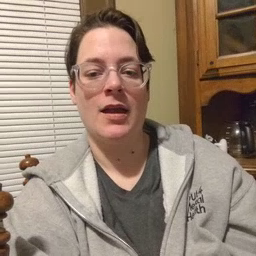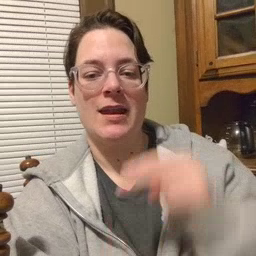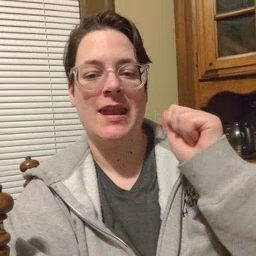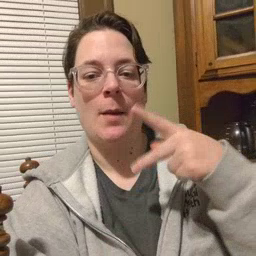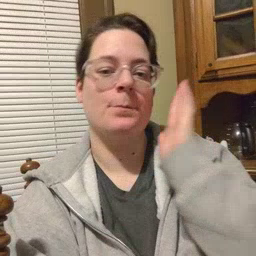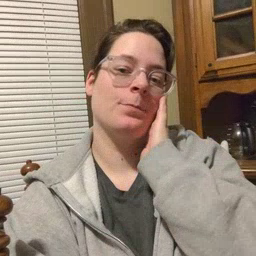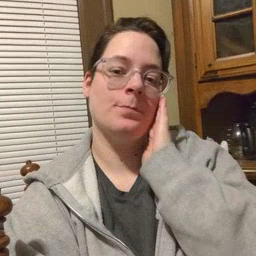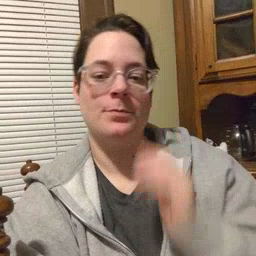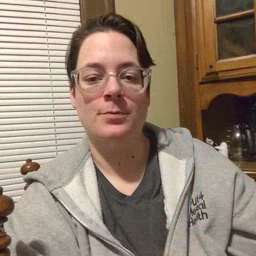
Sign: nap